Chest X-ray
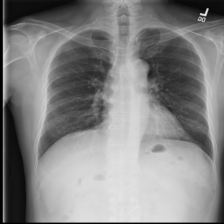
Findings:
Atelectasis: negative
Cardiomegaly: negative
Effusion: negative
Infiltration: negative
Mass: negative
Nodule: negative
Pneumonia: negative
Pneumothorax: negative
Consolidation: negative
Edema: negative
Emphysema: negative
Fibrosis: negative
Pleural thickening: negative
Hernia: negative